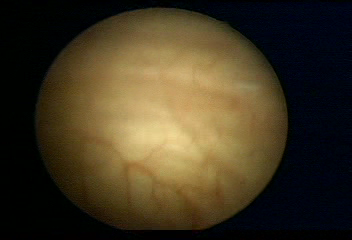
Modality: WLC
Class: Normal mucosa
Bladder cancer association: No